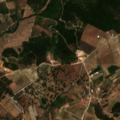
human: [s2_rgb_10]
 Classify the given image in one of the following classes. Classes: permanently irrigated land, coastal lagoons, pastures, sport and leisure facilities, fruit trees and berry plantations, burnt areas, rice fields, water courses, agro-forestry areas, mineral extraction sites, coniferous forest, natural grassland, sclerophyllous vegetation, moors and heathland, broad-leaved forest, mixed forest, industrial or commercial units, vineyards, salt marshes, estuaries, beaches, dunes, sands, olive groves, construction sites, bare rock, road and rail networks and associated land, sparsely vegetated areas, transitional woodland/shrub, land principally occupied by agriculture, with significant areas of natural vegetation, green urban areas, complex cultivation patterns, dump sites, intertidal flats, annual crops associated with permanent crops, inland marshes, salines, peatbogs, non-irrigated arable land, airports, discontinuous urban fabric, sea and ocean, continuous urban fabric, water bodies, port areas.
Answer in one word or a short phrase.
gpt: vineyards, annual crops associated with permanent crops, complex cultivation patterns, land principally occupied by agriculture, with significant areas of natural vegetation, mixed forest, transitional woodland/shrub